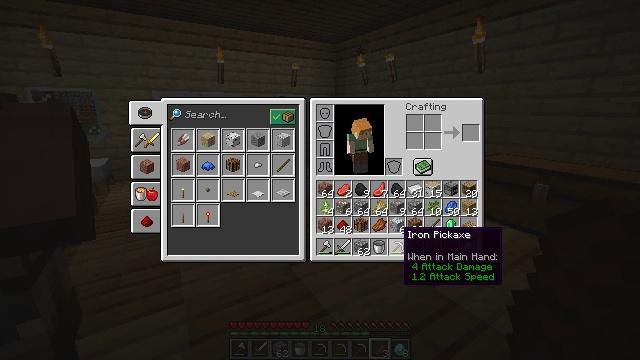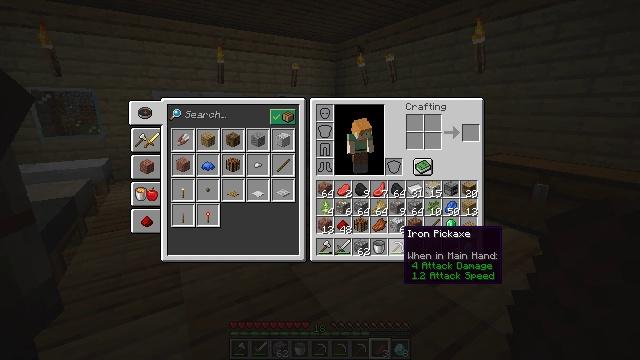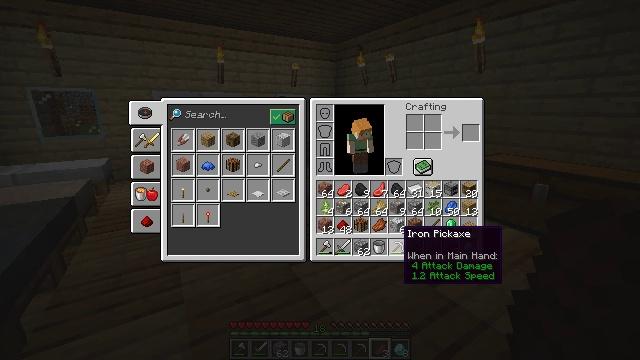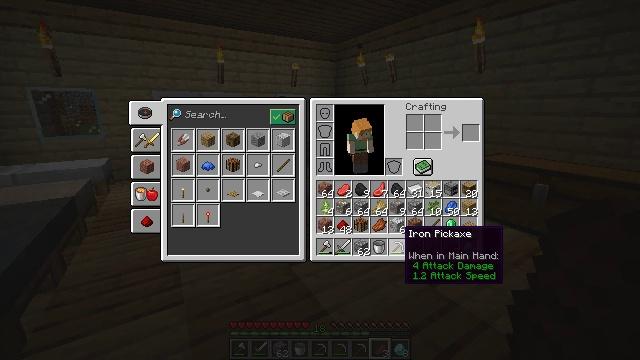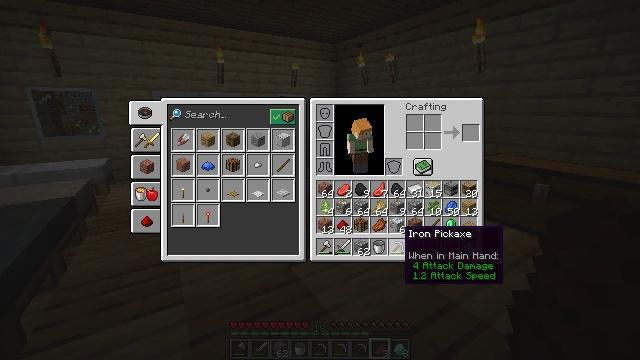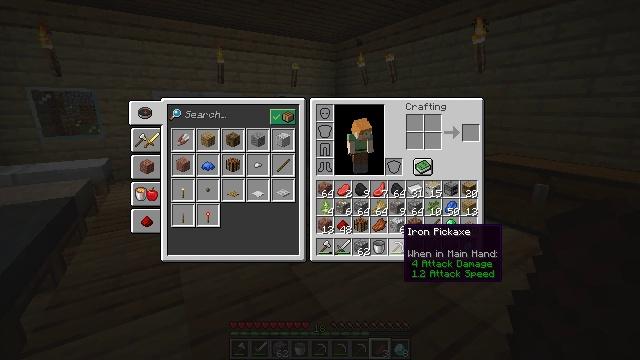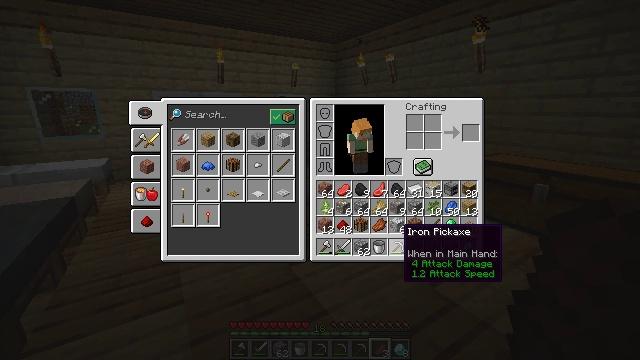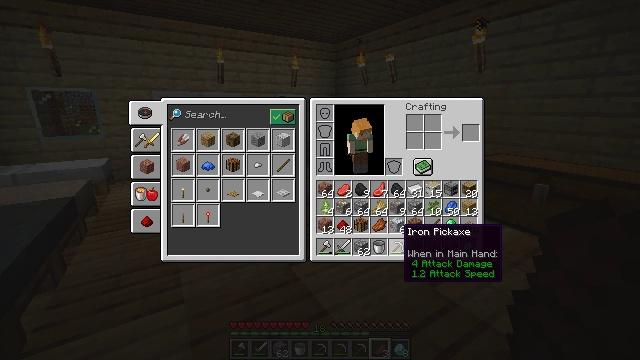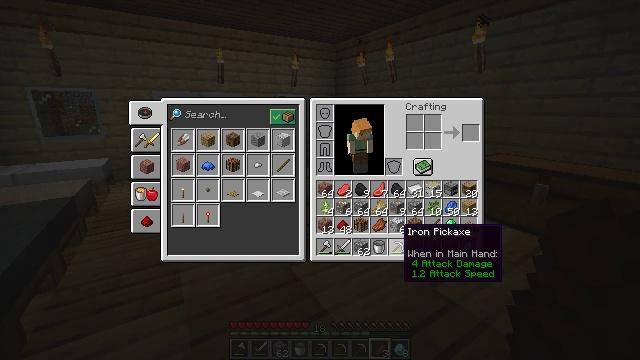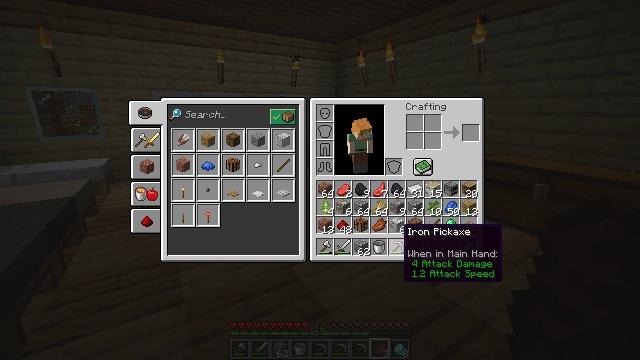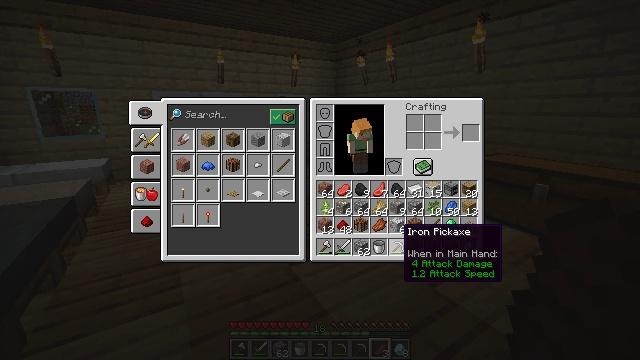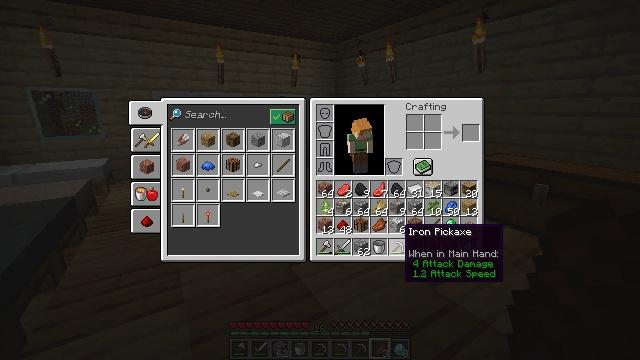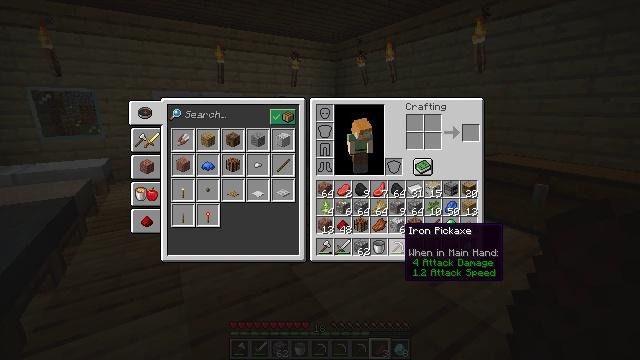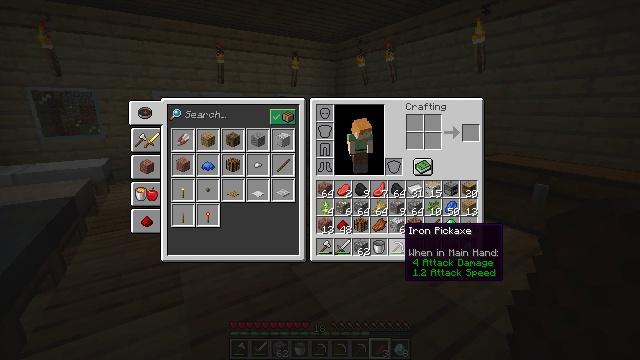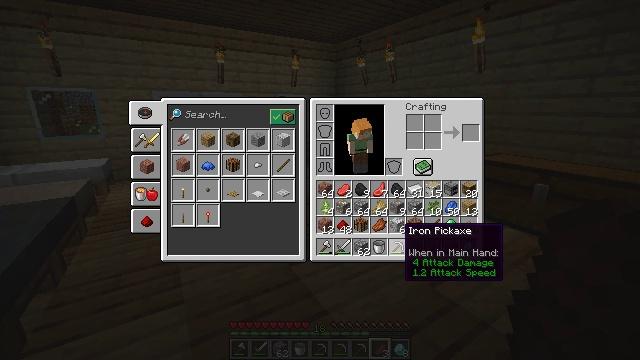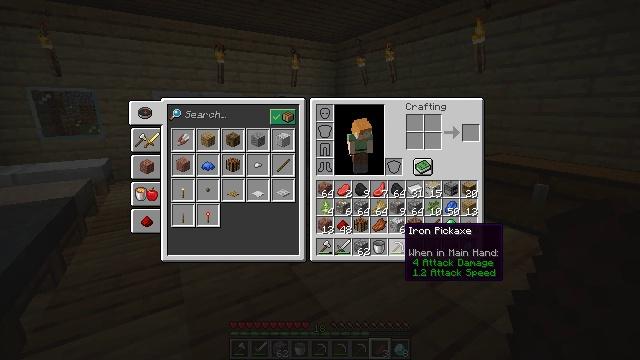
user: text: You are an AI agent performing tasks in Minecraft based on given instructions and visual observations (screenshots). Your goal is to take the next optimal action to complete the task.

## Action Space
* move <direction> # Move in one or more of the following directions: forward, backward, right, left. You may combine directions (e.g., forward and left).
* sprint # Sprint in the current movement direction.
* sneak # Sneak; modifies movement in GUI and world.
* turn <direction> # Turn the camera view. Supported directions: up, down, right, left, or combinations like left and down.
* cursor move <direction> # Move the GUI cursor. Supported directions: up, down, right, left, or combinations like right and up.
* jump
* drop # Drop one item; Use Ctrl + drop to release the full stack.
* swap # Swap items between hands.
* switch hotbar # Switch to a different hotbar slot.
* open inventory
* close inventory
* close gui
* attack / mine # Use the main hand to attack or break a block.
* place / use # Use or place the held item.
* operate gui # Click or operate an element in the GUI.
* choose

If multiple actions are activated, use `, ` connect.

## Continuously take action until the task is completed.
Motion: motion action
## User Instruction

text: Remove a cooked beef from the inventory.
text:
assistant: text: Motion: no_op
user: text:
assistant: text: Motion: no_op
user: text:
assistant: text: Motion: no_op
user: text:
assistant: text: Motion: no_op
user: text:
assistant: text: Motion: no_op
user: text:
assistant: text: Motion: no_op
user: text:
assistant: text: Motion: no_op
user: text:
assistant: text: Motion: no_op
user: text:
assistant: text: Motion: no_op
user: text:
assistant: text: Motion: no_op
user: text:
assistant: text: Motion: no_op
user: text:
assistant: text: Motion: no_op
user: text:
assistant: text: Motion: move forward
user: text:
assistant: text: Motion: move forward
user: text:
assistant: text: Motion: move forward
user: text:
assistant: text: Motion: move forward
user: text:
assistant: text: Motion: no_op
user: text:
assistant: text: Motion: no_op
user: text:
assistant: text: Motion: no_op
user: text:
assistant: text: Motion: no_op
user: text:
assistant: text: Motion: no_op
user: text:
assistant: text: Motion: no_op
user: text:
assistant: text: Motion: no_op
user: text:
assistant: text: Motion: no_op
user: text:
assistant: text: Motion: no_op
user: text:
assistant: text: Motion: close inventory
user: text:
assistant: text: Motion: close inventory
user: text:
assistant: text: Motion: close inventory
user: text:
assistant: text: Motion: close inventory
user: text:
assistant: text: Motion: no_op